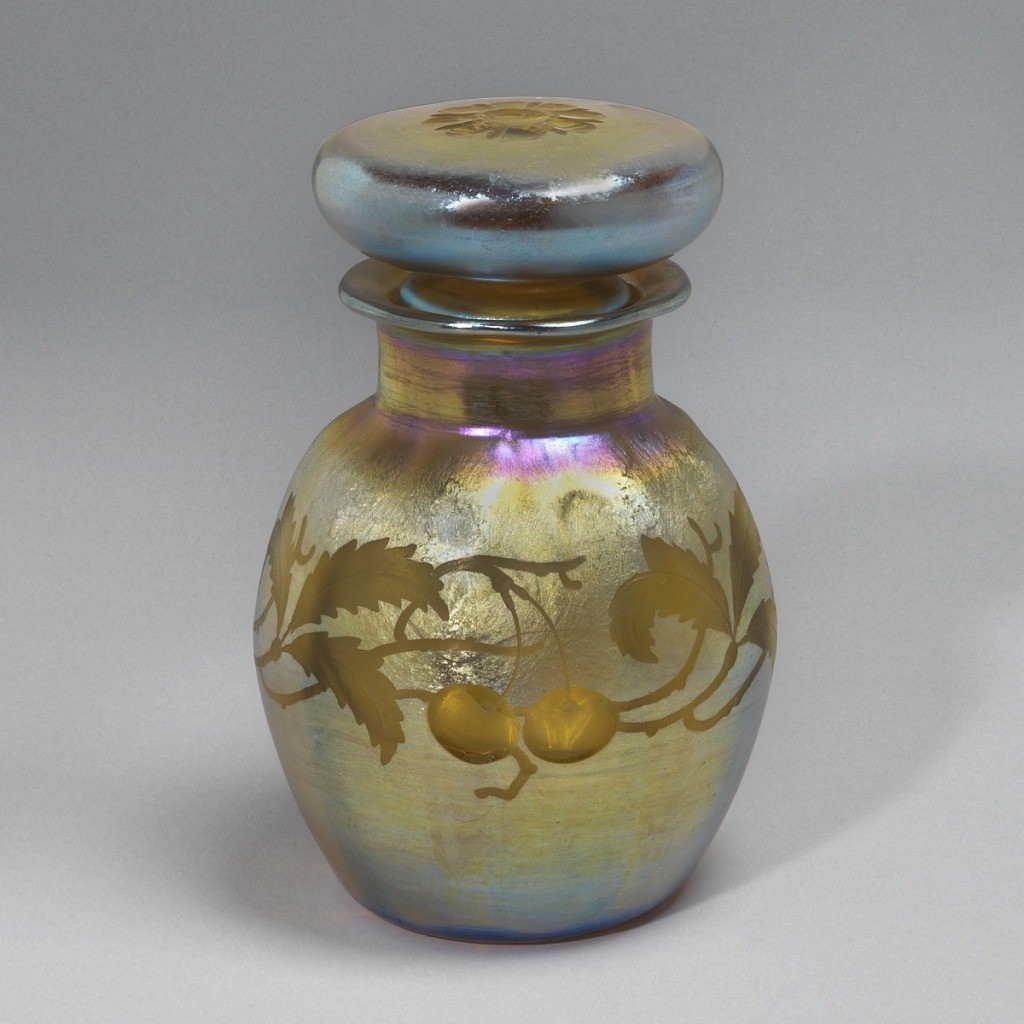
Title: Jar with Lid
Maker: Louis Comfort Tiffany, American, 1848–1933
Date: ca. 1900
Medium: Mold-blown favrile glass
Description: (a) Silvery-gold metallic luster on amber glass. Engraved band of cherries and leaves encircling mid-section of ovoid footless body; wide neck, narrow flanged lip. (b) Large flattened knob with cut rosette on top.